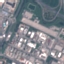
Land use / land cover class: Industrial